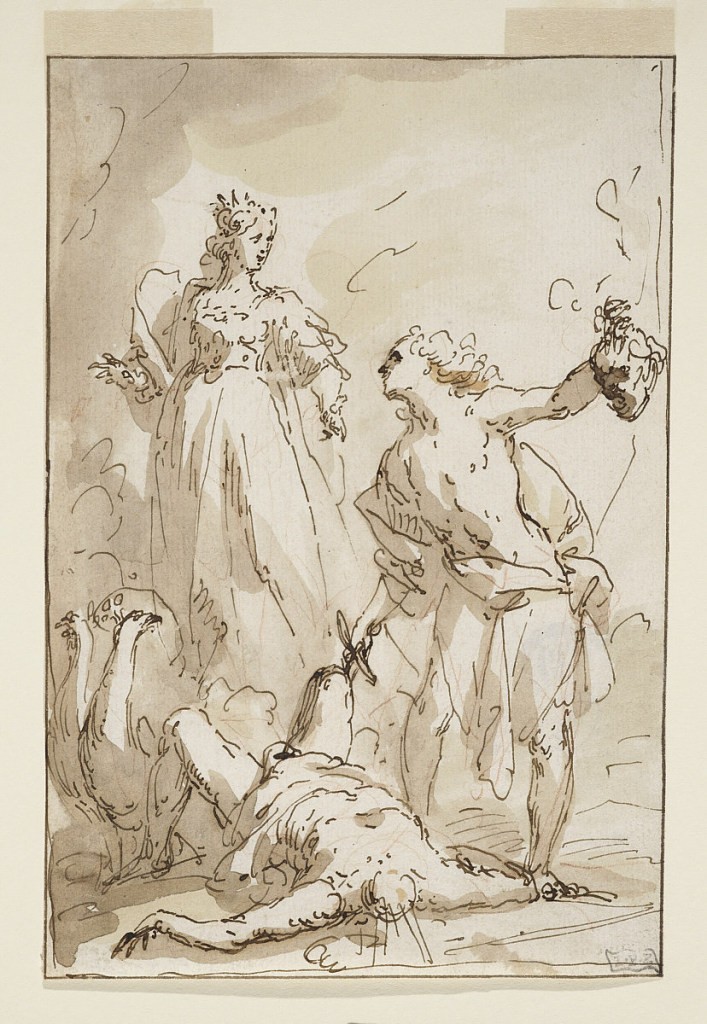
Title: Juno, Mercury, and the Slain Argus
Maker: Jan Luyken, Dutch, 1649 - 1712
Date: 1650–1700
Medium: Red chalk, pen and ink, brush and bistre wash on paper
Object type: Drawing
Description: Mercury raises the head of Argus with his left hand, addressing himself to Juno whose peacocks stand before her. The corpse lies in the foreground.  Framing lines.